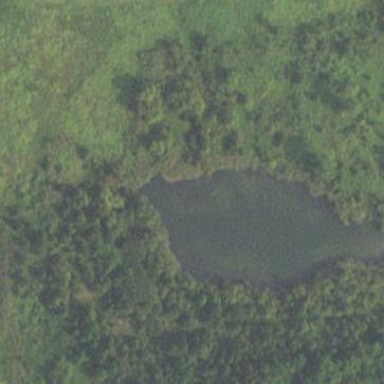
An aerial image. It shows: Serene pond surrounded by nature.